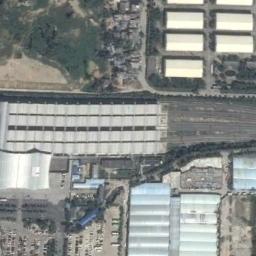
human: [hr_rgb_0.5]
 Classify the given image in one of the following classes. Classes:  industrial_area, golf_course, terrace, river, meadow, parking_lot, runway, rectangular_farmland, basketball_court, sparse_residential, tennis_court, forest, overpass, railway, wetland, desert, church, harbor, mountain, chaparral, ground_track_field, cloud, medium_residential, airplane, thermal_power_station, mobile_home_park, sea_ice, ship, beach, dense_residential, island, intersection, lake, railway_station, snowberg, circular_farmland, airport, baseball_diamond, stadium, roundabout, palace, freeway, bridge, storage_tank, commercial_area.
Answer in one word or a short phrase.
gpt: railway_station